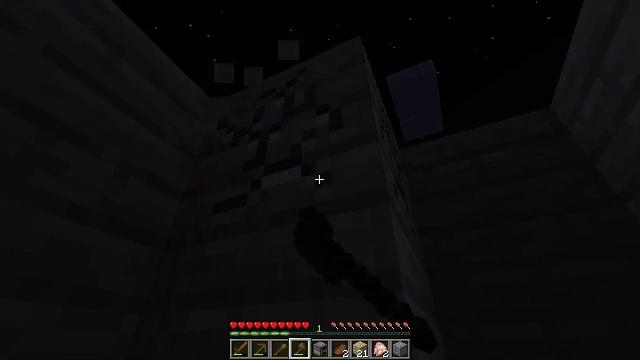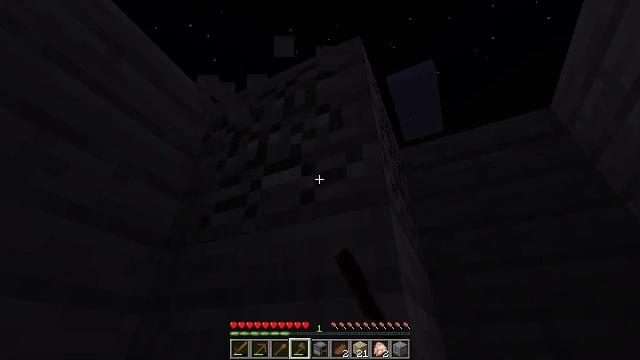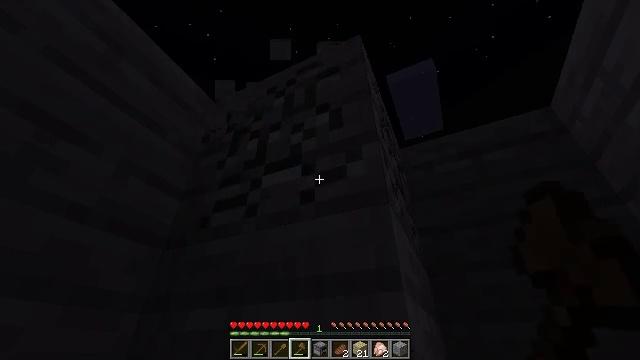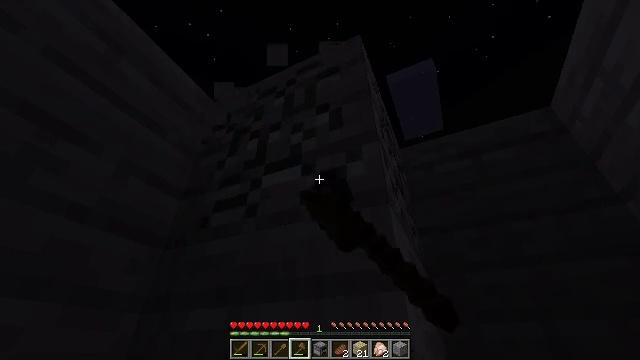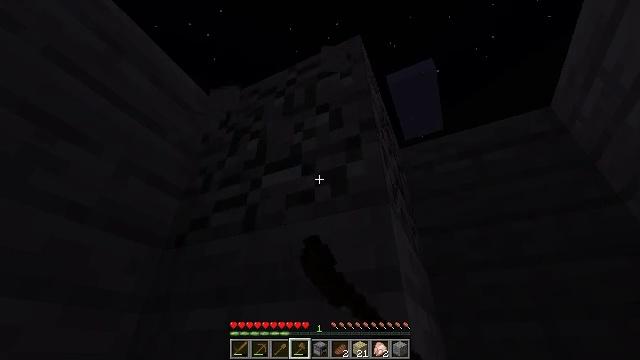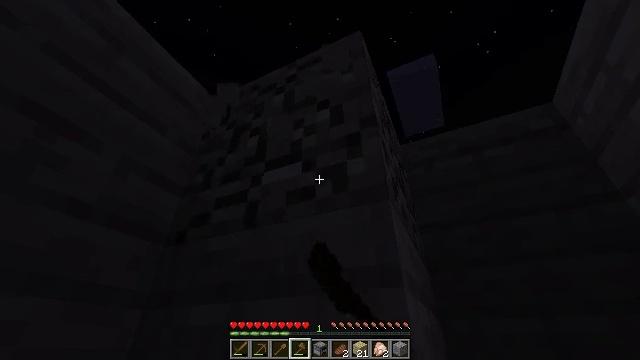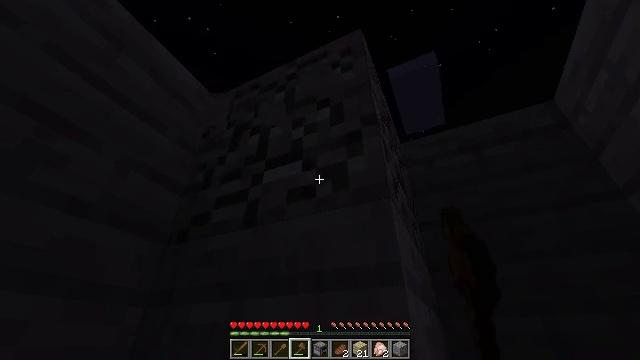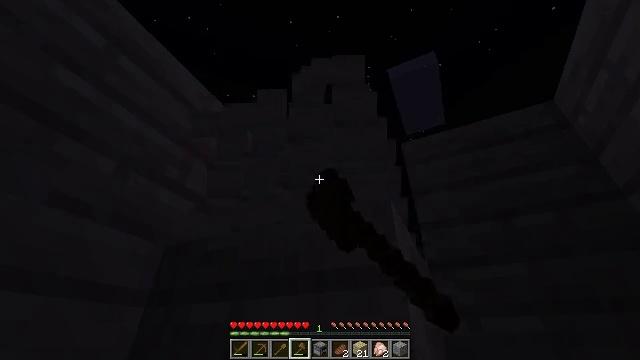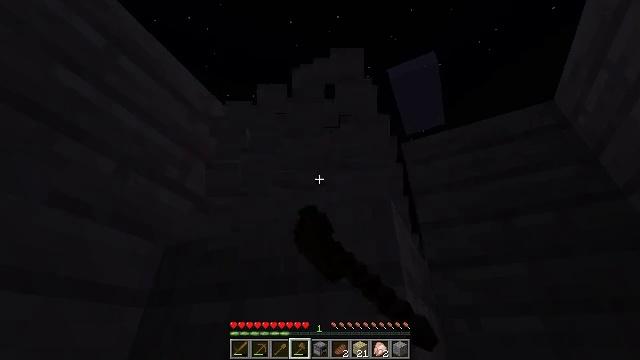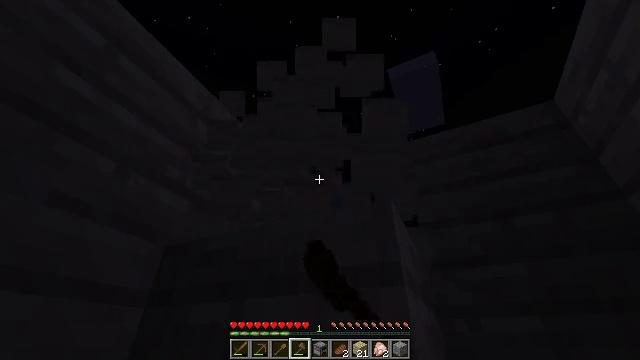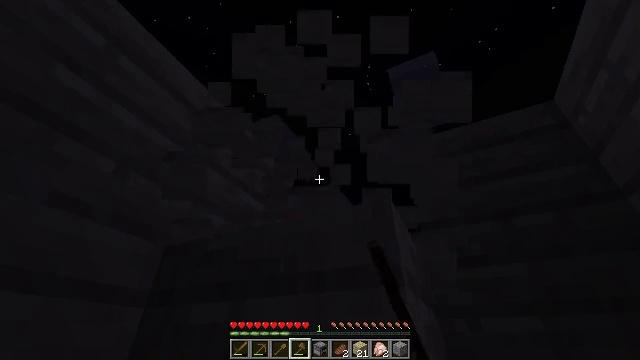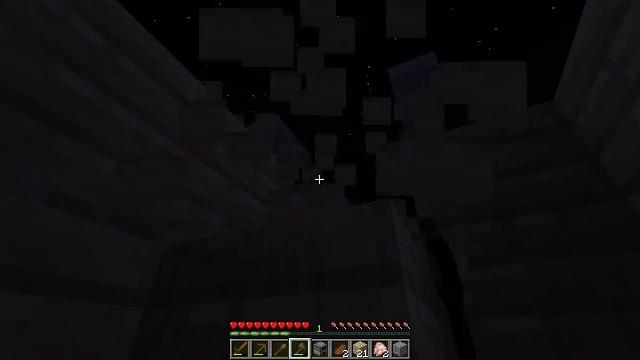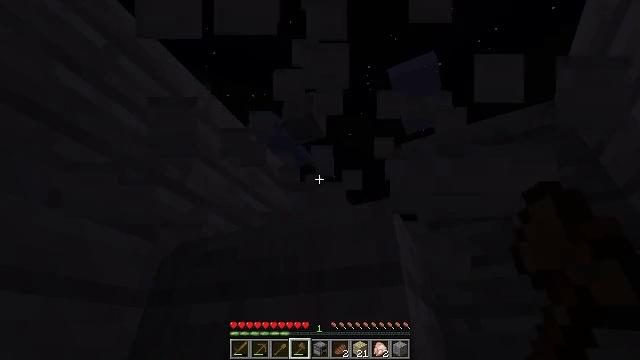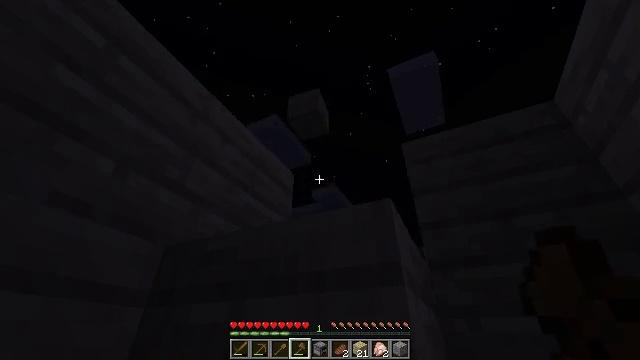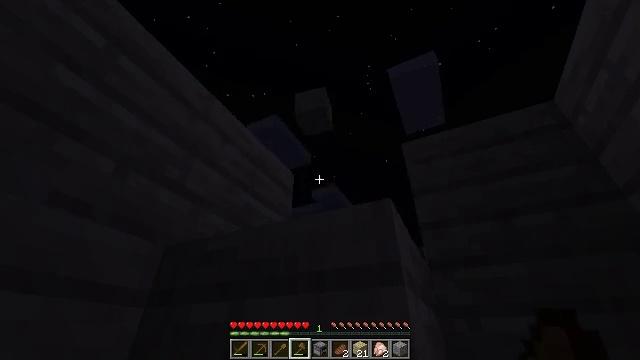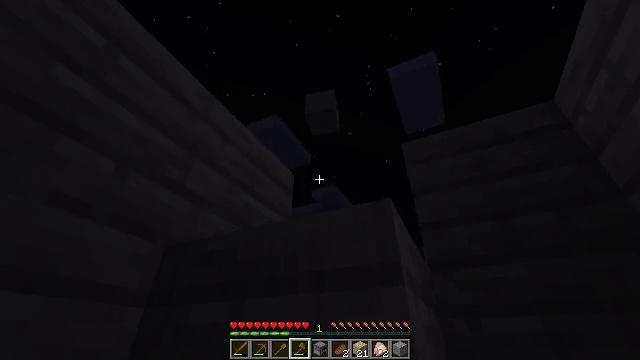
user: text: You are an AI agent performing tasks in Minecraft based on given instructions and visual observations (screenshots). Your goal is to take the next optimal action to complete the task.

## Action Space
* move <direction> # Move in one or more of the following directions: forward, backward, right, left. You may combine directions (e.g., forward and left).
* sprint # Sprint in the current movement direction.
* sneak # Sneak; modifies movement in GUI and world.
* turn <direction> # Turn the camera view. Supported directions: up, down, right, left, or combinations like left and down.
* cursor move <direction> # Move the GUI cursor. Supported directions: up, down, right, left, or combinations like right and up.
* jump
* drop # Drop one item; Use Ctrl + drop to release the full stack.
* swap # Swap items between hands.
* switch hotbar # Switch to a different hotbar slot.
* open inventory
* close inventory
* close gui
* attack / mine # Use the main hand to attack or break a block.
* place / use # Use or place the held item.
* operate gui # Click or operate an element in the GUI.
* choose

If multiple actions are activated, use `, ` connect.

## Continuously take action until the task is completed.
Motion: motion action
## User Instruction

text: Mine the birch planks.
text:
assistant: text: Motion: attack / mine
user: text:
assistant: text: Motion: attack / mine
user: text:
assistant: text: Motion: attack / mine
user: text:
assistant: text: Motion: attack / mine
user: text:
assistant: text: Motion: attack / mine
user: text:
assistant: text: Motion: attack / mine
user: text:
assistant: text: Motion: attack / mine
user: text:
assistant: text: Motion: attack / mine
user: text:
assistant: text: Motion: attack / mine
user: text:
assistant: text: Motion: attack / mine
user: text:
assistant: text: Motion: attack / mine
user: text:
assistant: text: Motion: attack / mine
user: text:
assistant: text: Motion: attack / mine
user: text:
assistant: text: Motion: attack / mine
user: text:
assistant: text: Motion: attack / mine
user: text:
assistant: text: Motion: attack / mine
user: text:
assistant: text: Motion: turn down, attack / mine
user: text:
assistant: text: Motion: turn down, attack / mine
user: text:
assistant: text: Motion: turn down, attack / mine
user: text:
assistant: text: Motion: turn down, attack / mine
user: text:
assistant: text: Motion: turn down, attack / mine
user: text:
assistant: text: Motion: turn down, attack / mine
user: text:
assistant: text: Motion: attack / mine
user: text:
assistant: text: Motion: attack / mine
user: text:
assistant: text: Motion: attack / mine
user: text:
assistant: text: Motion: attack / mine
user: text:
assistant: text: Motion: attack / mine
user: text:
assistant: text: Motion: attack / mine
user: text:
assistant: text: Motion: attack / mine
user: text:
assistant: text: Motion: attack / mine